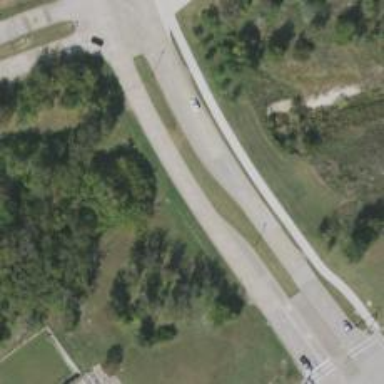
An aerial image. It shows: Tertiary road.